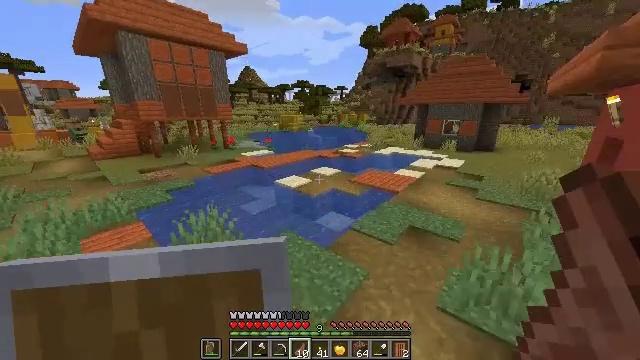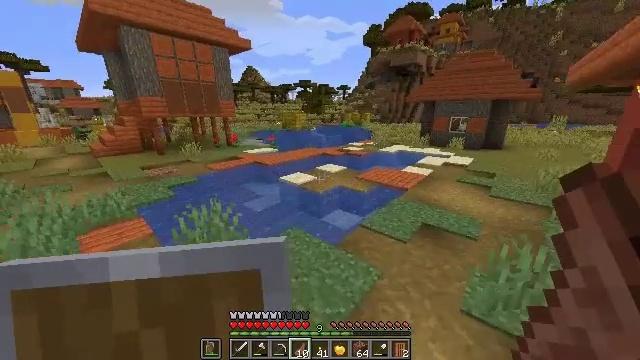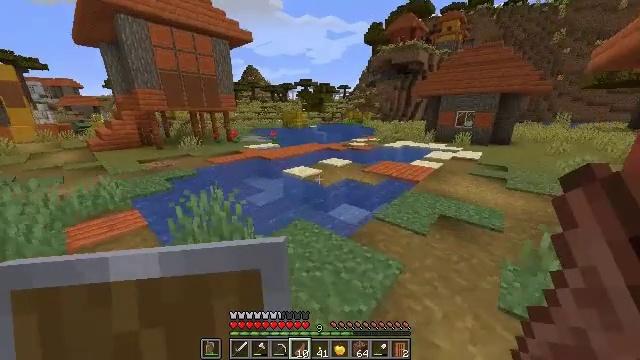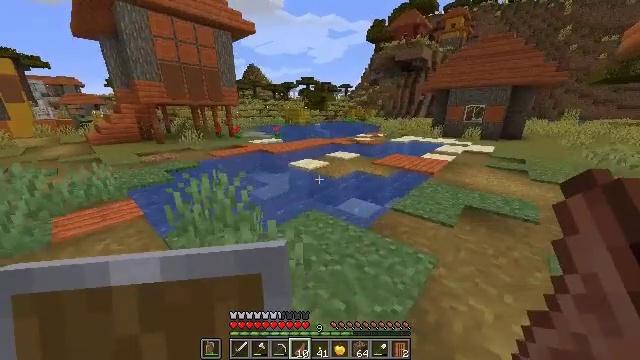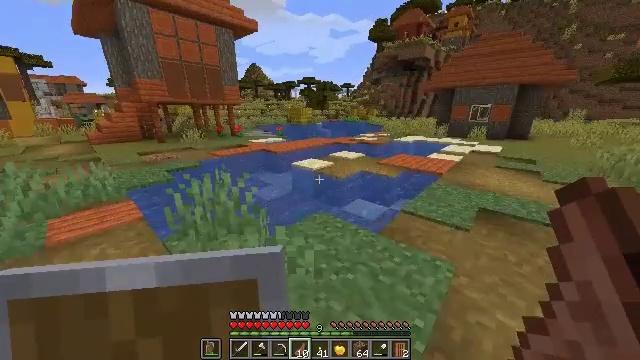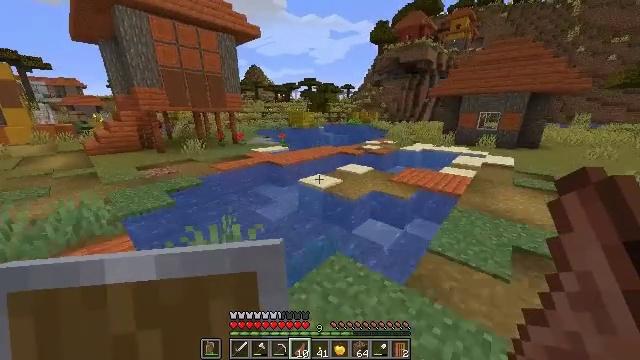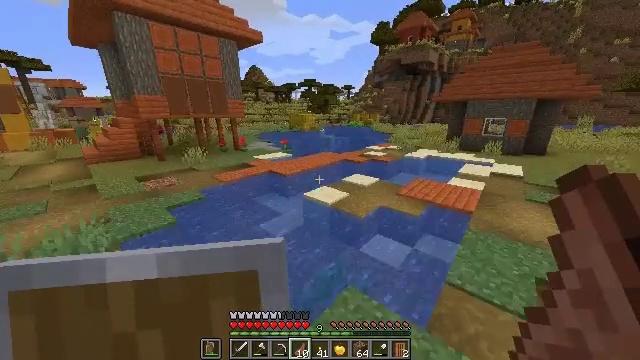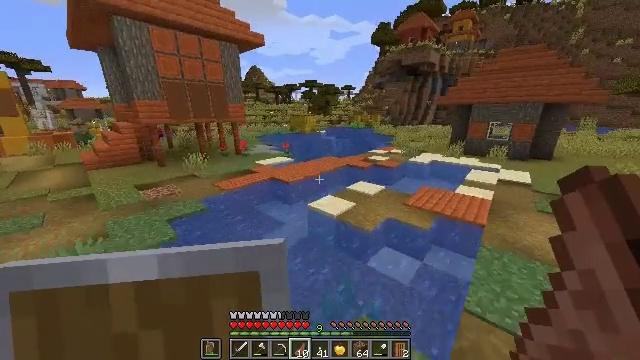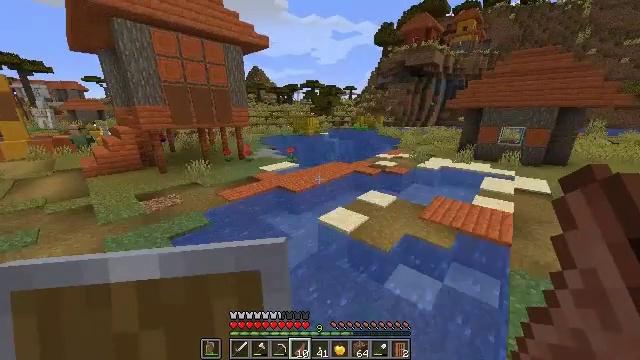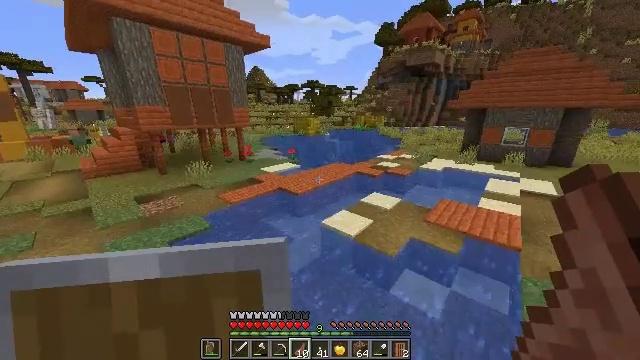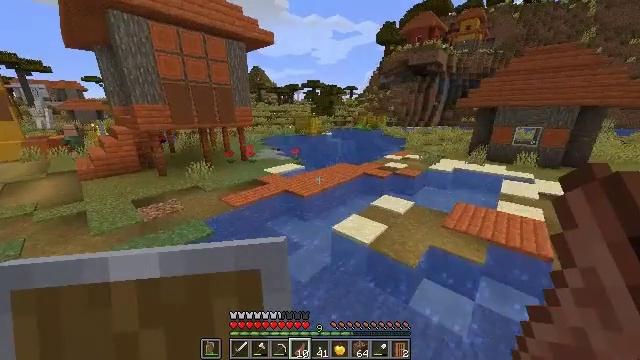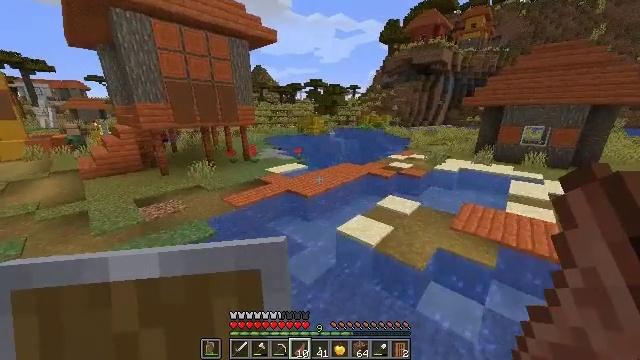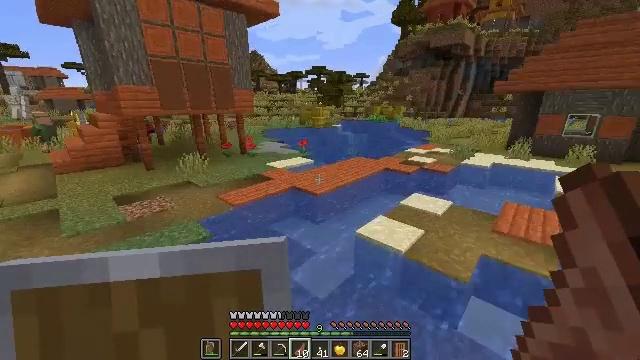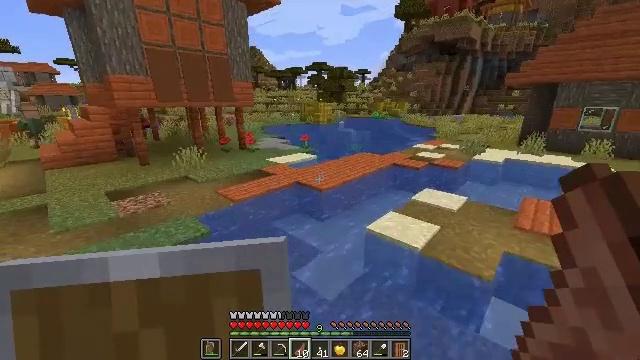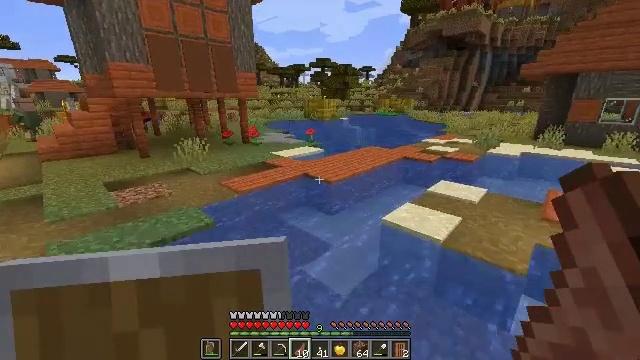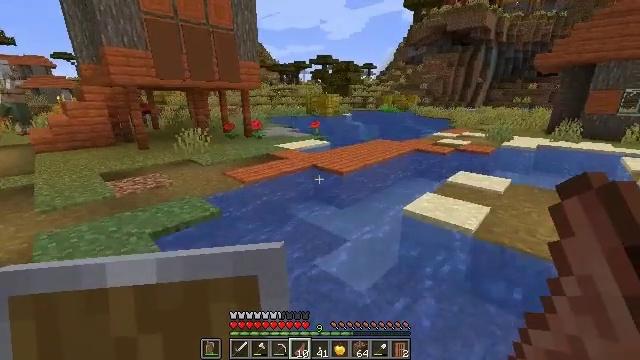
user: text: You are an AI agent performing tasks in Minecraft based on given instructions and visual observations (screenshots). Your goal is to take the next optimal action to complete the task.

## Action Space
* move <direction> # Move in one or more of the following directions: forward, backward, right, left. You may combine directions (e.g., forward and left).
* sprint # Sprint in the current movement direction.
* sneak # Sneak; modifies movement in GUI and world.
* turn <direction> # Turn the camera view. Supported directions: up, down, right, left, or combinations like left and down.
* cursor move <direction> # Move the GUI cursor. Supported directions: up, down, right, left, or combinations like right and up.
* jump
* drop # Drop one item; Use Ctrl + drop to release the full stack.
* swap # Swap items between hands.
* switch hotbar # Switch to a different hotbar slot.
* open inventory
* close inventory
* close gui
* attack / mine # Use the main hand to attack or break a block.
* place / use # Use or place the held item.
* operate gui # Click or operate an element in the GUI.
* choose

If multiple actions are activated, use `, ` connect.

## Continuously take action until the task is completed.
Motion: motion action
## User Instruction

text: Gather smooth stone from the ground.
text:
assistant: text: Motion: move forward and move left, jump
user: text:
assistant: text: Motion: move forward and move left, jump
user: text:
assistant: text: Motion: move forward and move left, jump
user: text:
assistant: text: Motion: move forward and move left, jump
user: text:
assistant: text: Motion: move forward and move left, jump
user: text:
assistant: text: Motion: move forward and move left, jump
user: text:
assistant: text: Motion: move forward and move left, jump
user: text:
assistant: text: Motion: move forward and move left, jump
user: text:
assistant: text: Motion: move forward and move left, jump
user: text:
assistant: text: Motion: move left, jump
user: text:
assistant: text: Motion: move left, jump
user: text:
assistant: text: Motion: move left
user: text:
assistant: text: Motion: move left
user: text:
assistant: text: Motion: move left
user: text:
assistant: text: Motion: move left
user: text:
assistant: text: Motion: move left
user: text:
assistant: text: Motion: move left
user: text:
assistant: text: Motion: move left
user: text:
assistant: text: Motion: move left, turn left
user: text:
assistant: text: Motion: move forward and move left, turn left
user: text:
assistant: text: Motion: move forward and move left, turn left
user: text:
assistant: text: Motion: move forward and move left, turn left
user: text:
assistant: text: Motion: move forward, turn left
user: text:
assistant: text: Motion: move forward
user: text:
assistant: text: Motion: move forward, sprint
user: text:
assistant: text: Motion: move forward, sprint
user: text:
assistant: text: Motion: move forward, sprint
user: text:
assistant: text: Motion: move forward, sprint, jump
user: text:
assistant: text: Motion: move forward, jump
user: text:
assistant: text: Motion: move forward, jump